Field crop: maize
Growth stage: 2
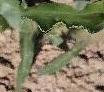
Species: maize